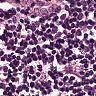
Metastatic tissue present: no